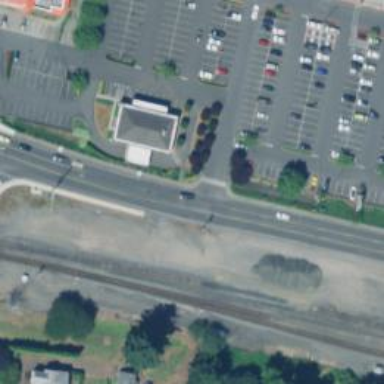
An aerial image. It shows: Secondary road with sidewalk on the left.